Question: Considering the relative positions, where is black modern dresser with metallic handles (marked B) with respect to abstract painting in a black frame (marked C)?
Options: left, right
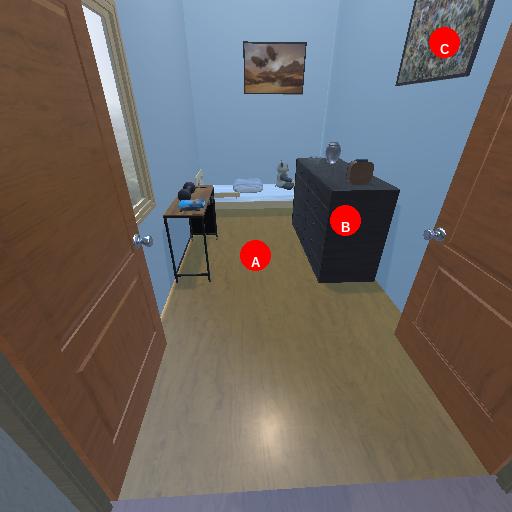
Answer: left